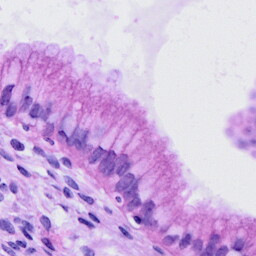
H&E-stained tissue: Cervix